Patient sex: M
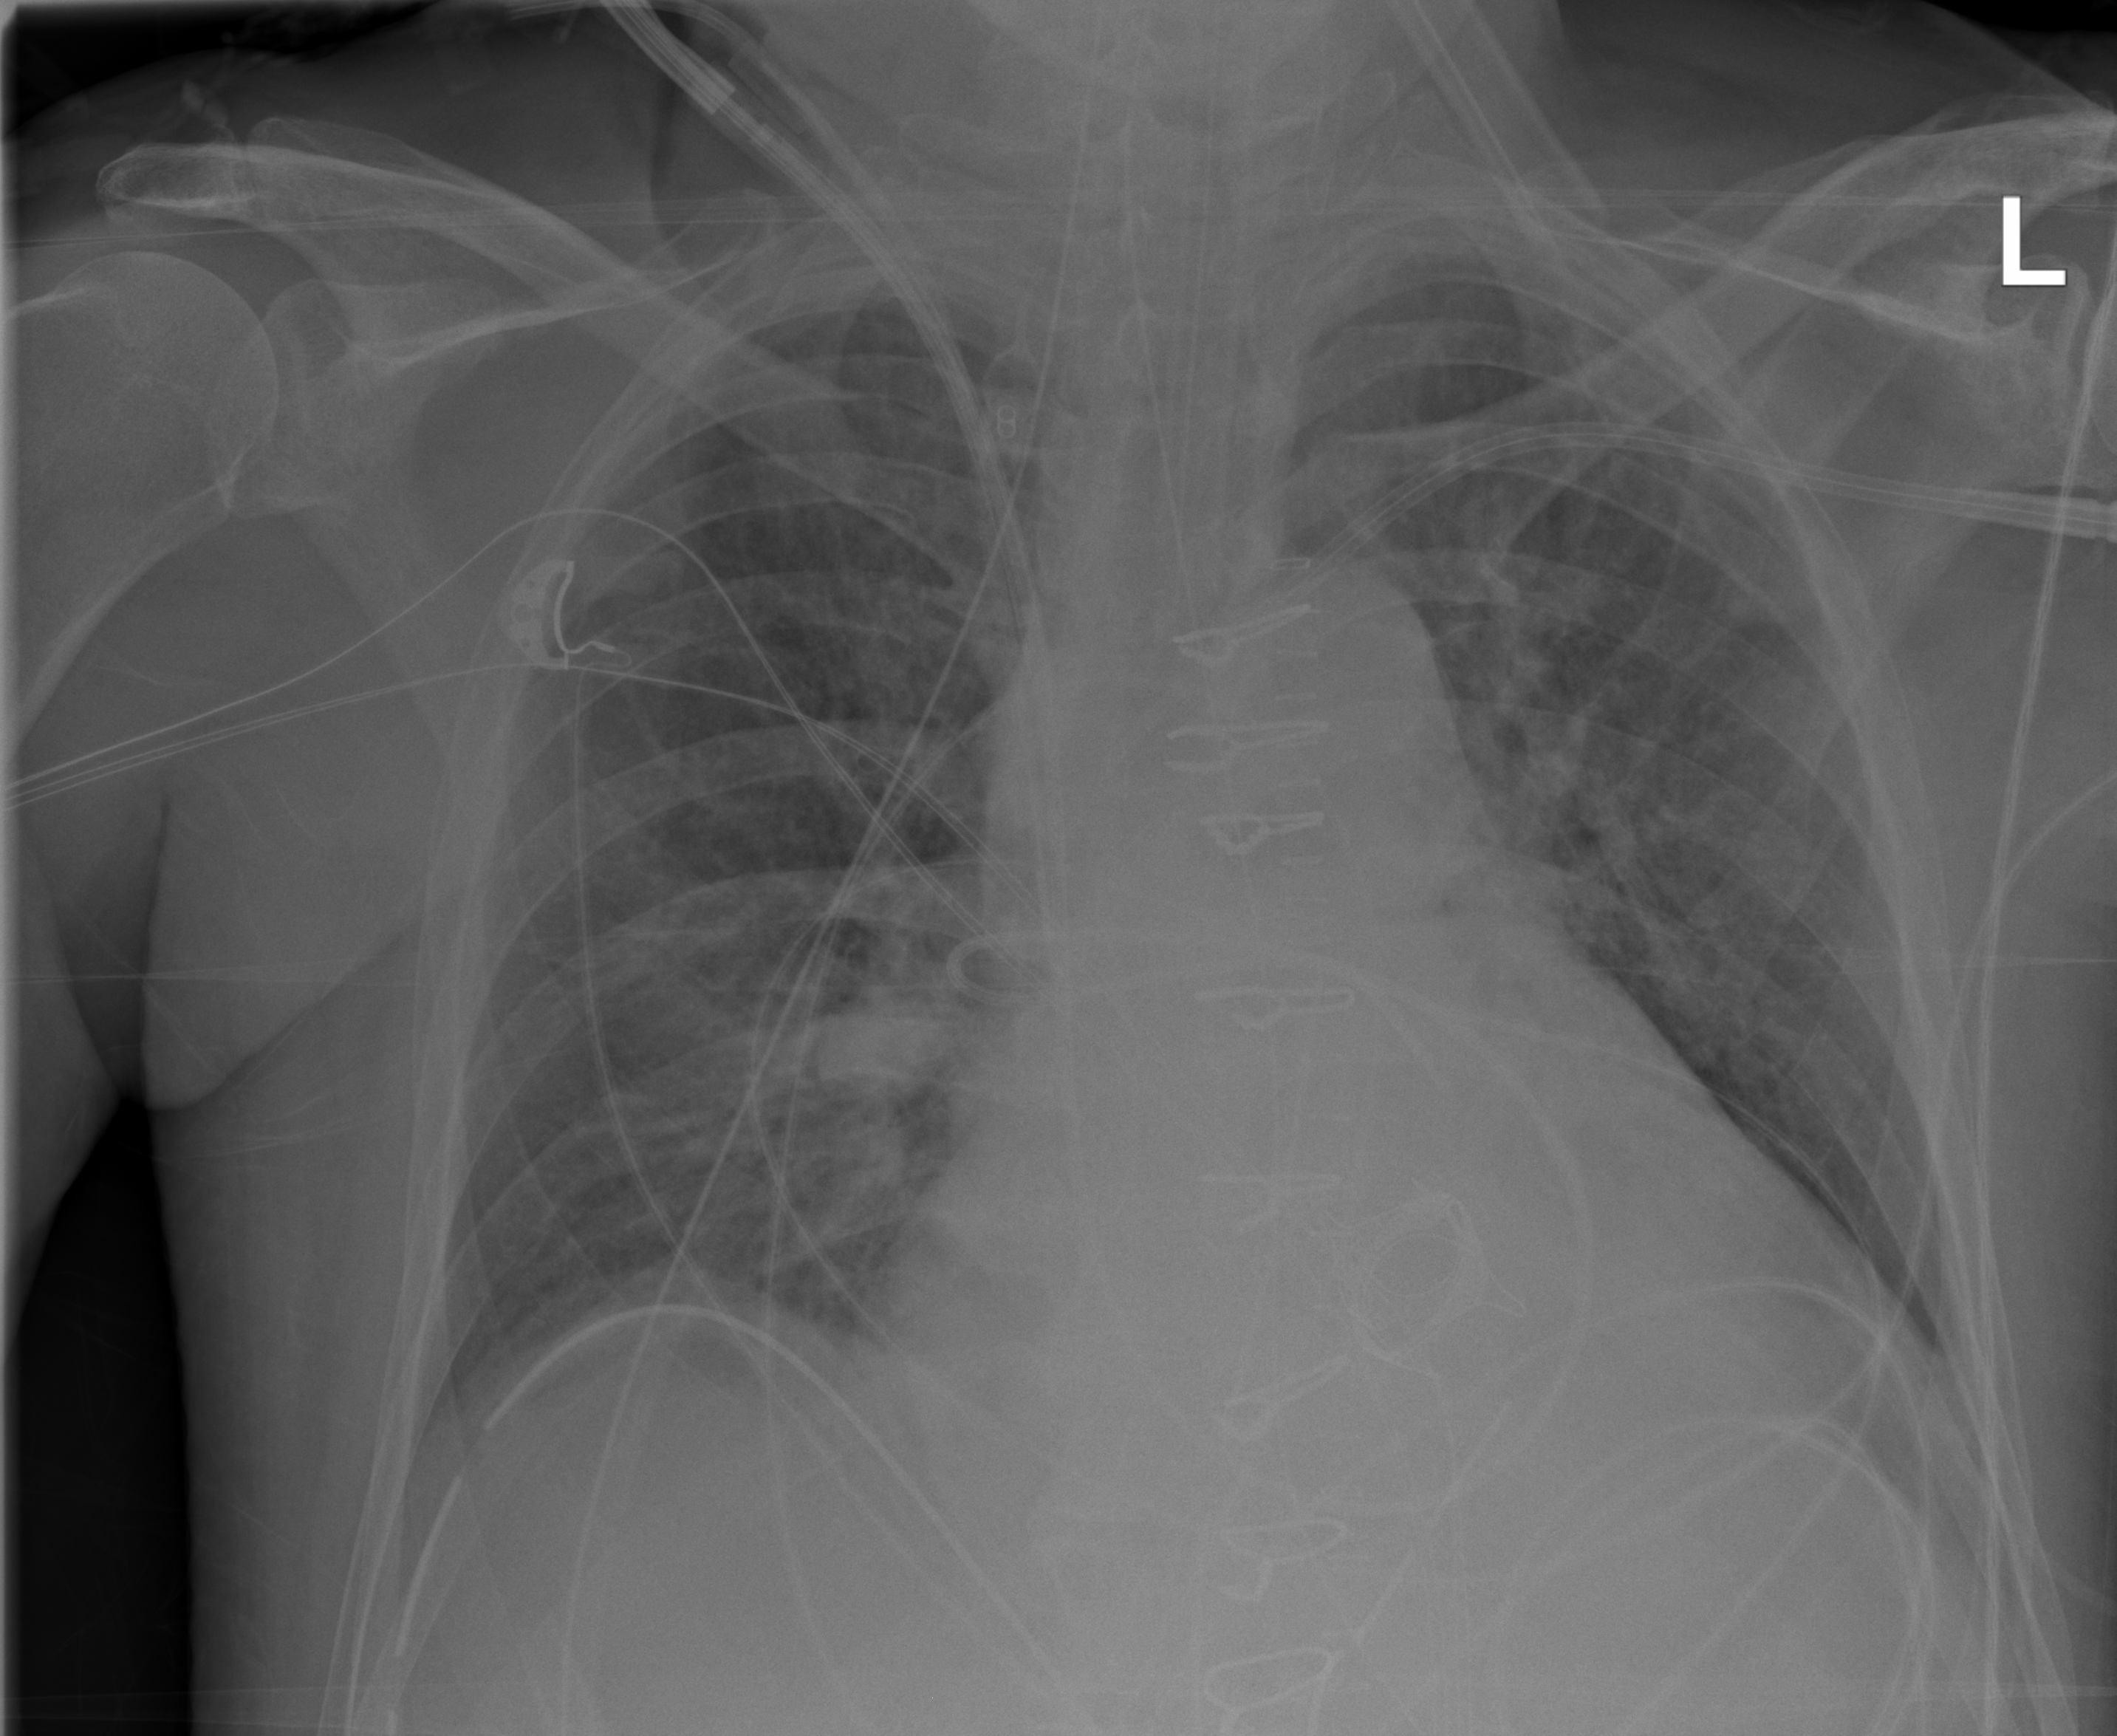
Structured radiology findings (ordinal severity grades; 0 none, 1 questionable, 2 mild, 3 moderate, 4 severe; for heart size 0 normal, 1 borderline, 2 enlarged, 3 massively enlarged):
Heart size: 2
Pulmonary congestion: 1
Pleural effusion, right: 0
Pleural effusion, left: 0
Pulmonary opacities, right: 0
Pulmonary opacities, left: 0
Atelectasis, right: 2
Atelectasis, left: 0